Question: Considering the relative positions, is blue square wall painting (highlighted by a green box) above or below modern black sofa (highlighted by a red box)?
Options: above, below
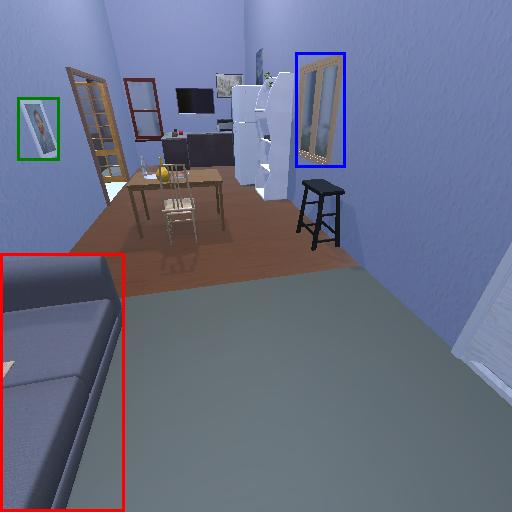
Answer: above